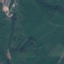
Land use / land cover class: Pasture